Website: home-depot
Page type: payment
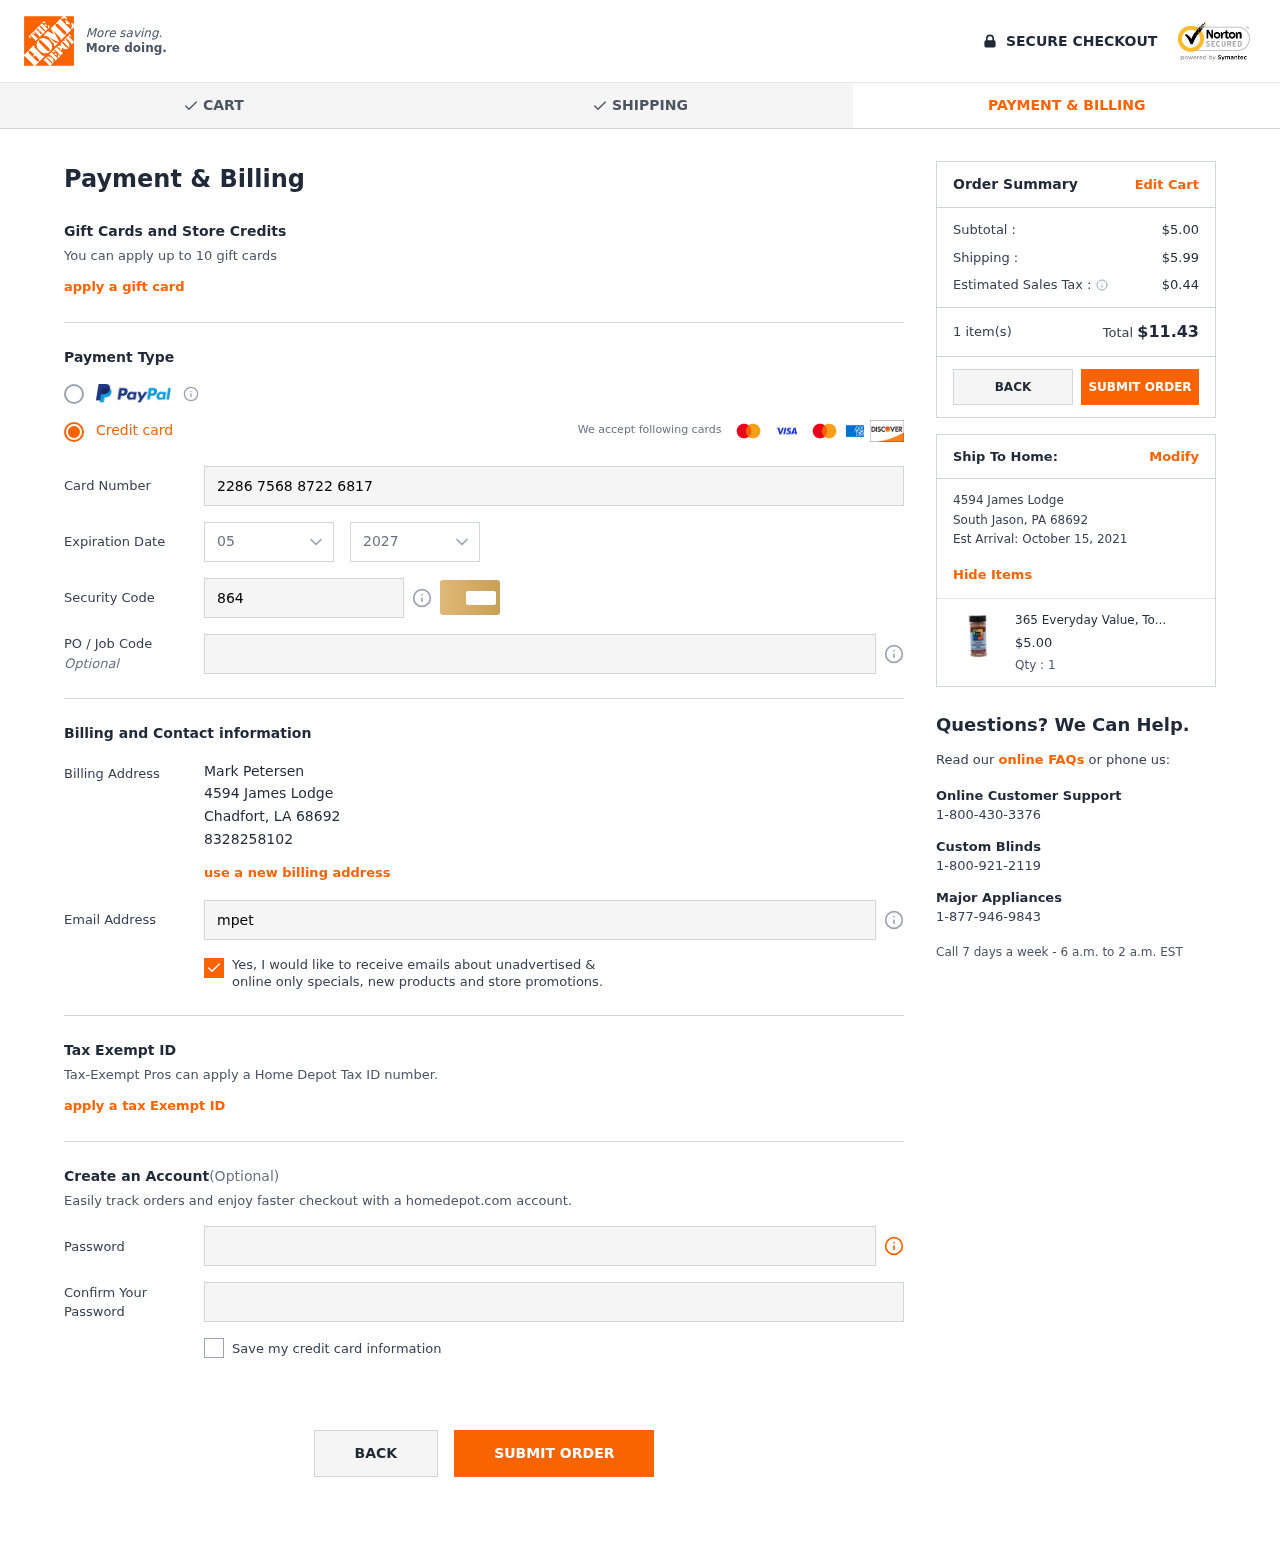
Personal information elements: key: PII_CARD_CVV
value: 864
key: PII_CARD_EXPIRY_MONTH
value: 05
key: PII_CARD_EXPIRY_YEAR
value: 27
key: PII_CARD_NUMBER
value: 2286 7568 8722 6817
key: PII_CITY
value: Chadfort
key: PII_CITY2
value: South Jason
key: PII_EMAIL
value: mpetersen@yahoo.com
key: PII_FULLNAME
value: Mark Petersen
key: PII_PHONE
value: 8328258102
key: PII_POSTCODE
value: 68692
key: PII_POSTCODE2
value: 68692
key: PII_STATE_ABBR
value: LA
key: PII_STATE_ABBR2
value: PA
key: PII_STREET
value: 4594 James Lodge
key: PII_STREET2
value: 4594 James Lodge
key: PII_POSTCODE_FULL
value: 68692
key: PII_POSTCODE_NUMERIC
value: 68692
Product elements: key: PRODUCT1_NAME
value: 365 Everyday Value, Toronto Steak and Chicken Rub, 5 Ounce
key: PRODUCT1_PRICE
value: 5
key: PRODUCT1_QUANTITY
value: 1
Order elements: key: ORDER_SUBTOTAL
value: $5.00
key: ORDER_SHIPPING_COST
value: $5.99
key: ORDER_TAX
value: $0.44
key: ORDER_NUM_ITEMS
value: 1 item(s)
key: ORDER_TOTAL
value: $11.43
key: ORDER_DELIVERY_DATE
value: October 15, 2021